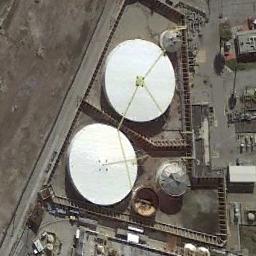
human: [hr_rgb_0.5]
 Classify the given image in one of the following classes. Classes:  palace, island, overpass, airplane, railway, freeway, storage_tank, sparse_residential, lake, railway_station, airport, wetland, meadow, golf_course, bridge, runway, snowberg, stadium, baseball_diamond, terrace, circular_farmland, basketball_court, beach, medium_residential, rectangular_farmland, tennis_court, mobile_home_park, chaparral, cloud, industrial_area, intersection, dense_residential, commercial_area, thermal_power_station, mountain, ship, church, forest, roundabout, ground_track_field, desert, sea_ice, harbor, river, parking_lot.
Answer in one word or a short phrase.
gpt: storage_tank